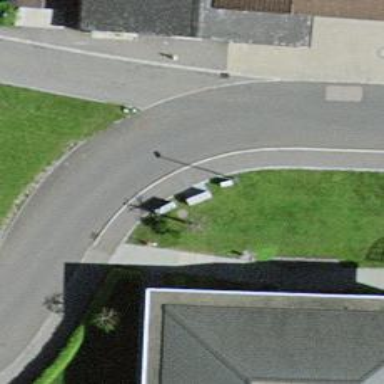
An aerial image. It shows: Power street cabinet.